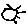
Label: sun